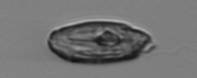
Label: Katodinium_or_Torodinium